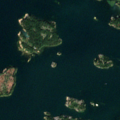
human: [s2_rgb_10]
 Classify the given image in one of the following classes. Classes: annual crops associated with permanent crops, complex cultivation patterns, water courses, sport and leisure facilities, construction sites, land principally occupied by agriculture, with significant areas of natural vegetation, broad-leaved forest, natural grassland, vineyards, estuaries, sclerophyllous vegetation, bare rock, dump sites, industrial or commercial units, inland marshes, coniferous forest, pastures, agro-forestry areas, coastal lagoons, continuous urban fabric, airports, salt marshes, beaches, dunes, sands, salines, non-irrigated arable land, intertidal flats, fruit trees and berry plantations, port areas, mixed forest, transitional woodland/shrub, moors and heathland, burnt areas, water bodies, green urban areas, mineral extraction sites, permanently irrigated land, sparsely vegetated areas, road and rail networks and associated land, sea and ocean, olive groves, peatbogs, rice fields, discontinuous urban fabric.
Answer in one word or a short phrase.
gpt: mixed forest, sea and ocean